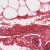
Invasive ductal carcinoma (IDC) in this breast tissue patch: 0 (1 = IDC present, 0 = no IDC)